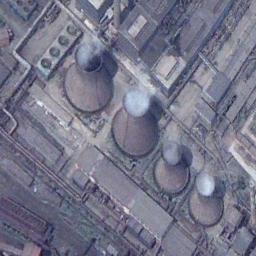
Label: thermal_power_station